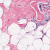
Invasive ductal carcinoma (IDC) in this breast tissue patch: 0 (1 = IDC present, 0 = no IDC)